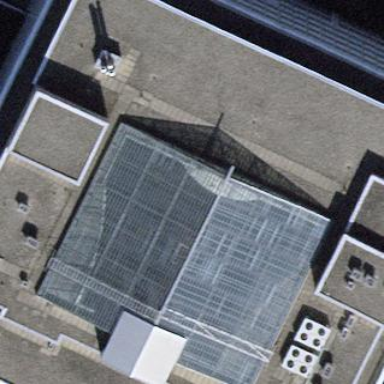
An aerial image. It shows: Office building.